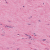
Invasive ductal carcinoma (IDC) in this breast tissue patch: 0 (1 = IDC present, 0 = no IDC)